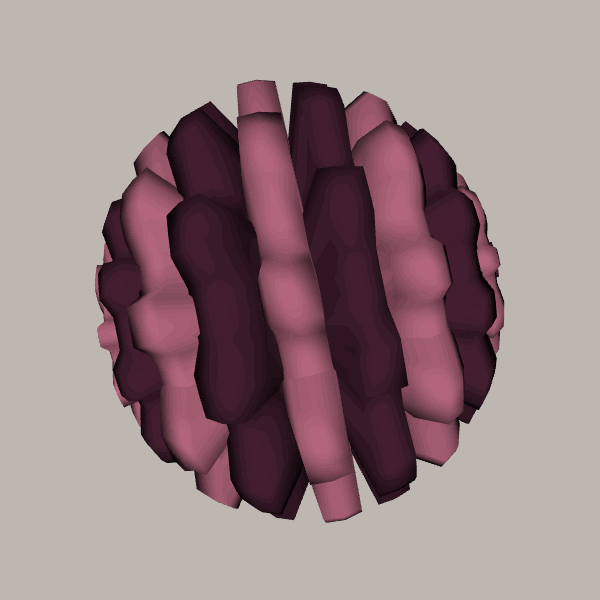
Background: light